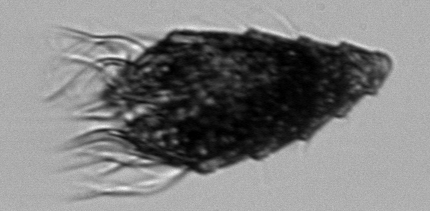
Label: Laboea_strobila